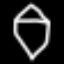
Label: diamond